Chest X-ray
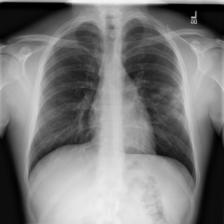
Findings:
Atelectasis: negative
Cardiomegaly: negative
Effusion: negative
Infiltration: negative
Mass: negative
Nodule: positive
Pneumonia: negative
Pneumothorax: negative
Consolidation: negative
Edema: negative
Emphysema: negative
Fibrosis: negative
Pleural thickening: negative
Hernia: negative